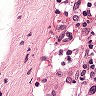
Metastatic tissue present: no